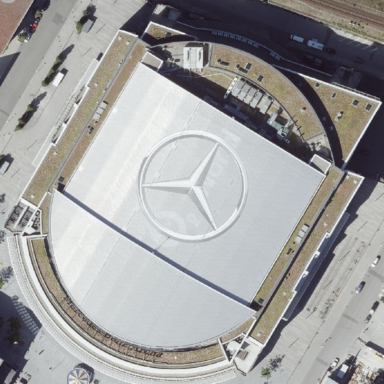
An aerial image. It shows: White arena stadium with flat roof.